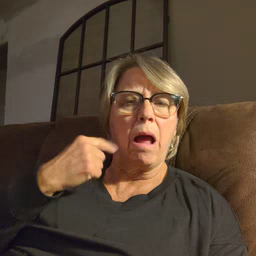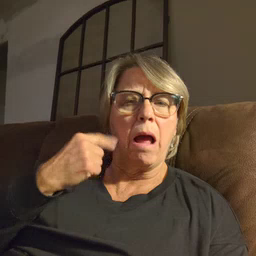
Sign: cry